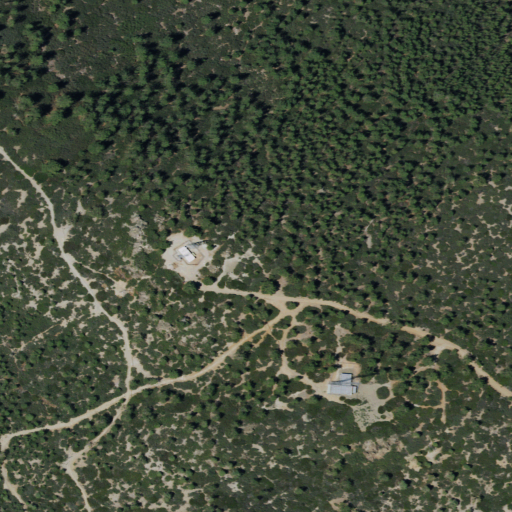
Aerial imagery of mountains in California named Diablo Range containing evergreen forest, mixed forest, shrub, and medium intensity development